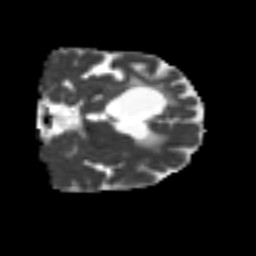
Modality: MD
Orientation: coronal
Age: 54
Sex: female
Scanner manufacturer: siemens
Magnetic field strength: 3 T
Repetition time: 4.987 s
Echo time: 0.0792 s